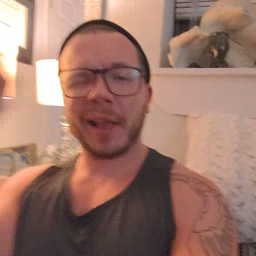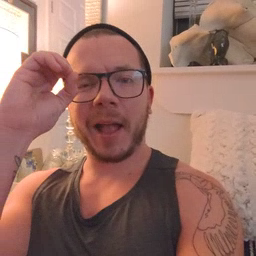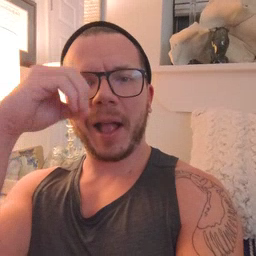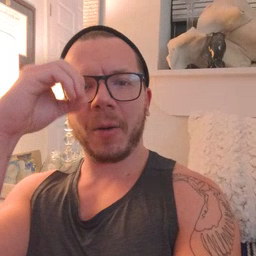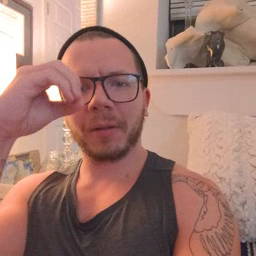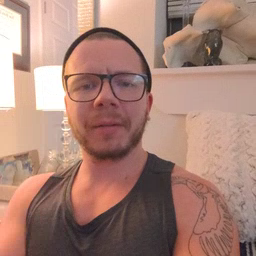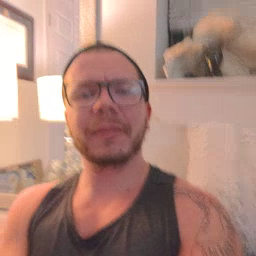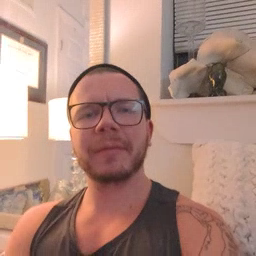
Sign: owl